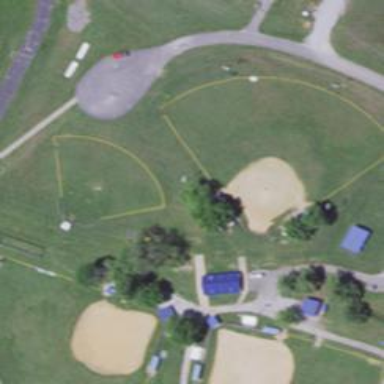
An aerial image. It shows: Softball pitch for leisure land activities.